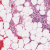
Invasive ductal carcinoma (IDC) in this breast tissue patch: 1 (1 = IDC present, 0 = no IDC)